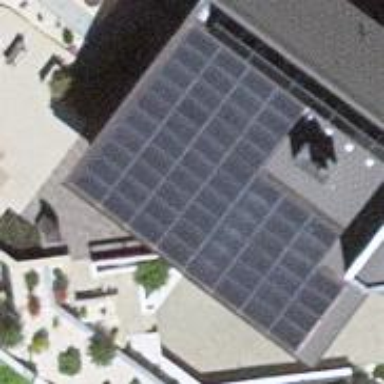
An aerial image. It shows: Solar power generator with photovoltaic panels.